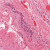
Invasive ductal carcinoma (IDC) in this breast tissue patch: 0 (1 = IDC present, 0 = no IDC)